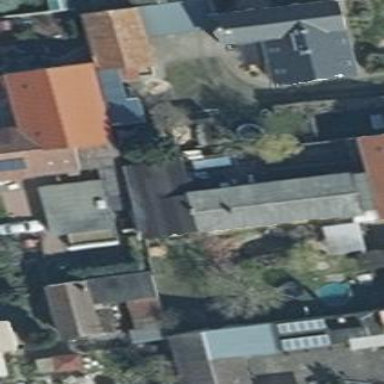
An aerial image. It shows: Simple and straightforward house.